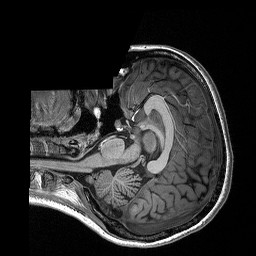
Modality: T1w
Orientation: axial